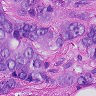
Metastatic tissue present: yes